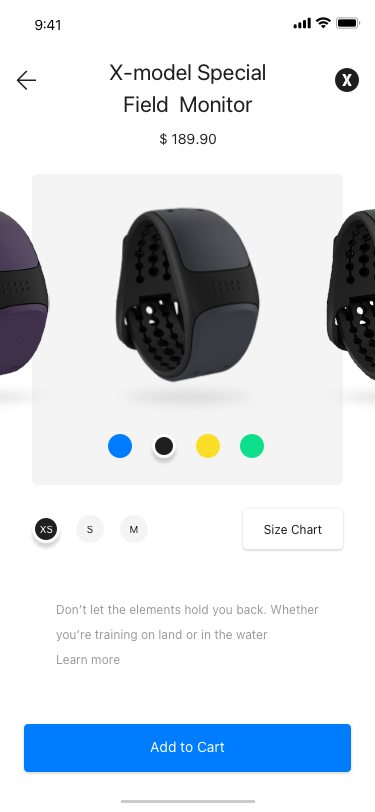
Text in this UI design:
Don’t let the elements hold you back. Whether you’re training on land or in the water
Learn more
$ 189.90
X-model Special Field  Monitor
XS
S
M